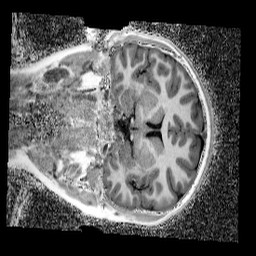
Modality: UNIT1_denoised
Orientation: coronal
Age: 11
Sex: female
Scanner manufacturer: siemens
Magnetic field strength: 3 T
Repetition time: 4 s
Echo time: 0.00299 s